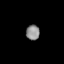
Tissue: lung
Cell type: T cells
Senescence score: 0.2
Nuclear area (px): 199
Mean DAPI intensity: 140.96